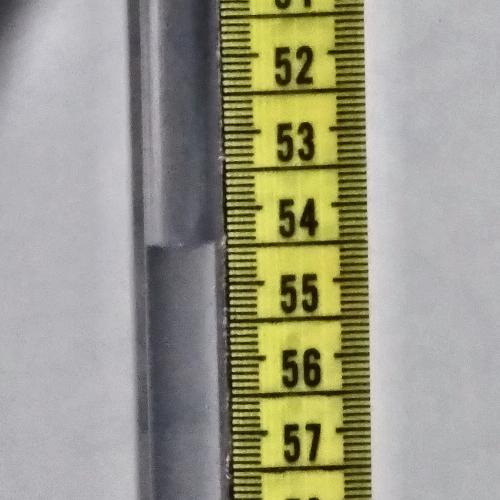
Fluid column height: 54.5 cm